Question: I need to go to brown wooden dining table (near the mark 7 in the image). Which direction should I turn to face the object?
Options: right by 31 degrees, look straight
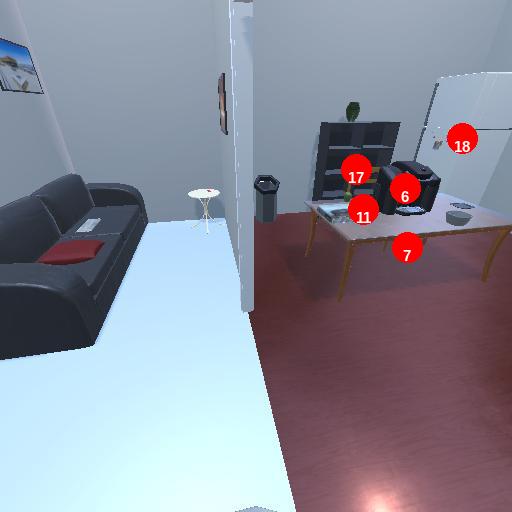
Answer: right by 31 degrees